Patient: sex F, age 77
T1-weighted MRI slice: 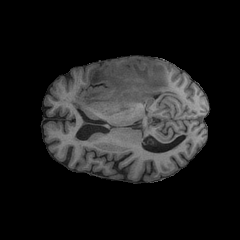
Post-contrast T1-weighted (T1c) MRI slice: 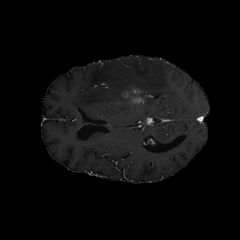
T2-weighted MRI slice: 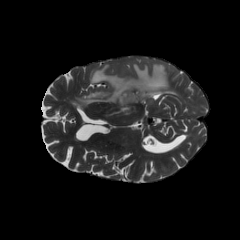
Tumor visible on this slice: yes
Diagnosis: Glioblastoma, IDH-wildtype
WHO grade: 4